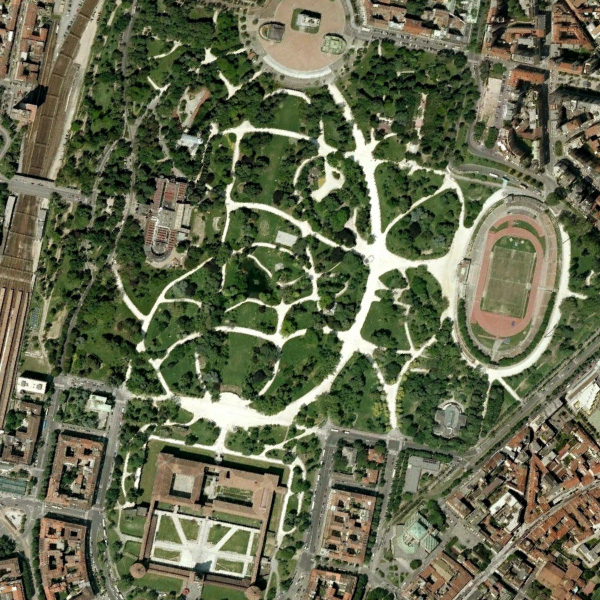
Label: Park